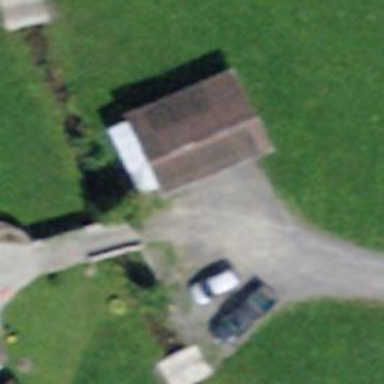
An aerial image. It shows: Rural barn.